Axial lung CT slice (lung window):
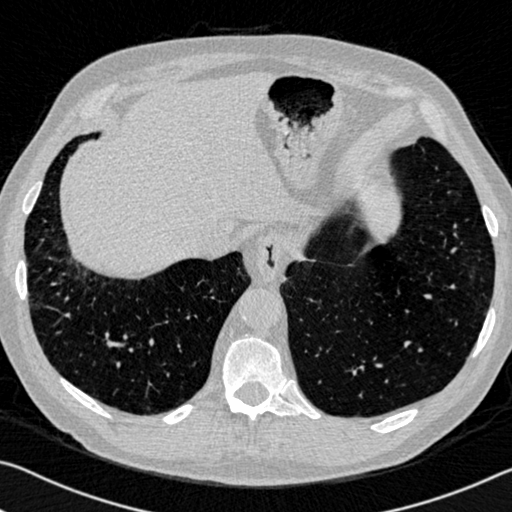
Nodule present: no